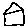
Label: house